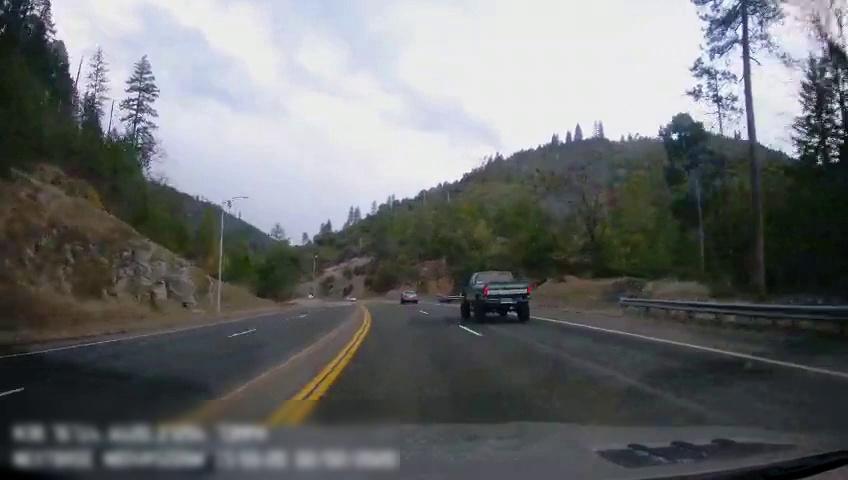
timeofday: Day
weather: Sunny
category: Drivable Space
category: Vehicles | Car
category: Vehicles | Truck
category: Lanes | Current Lane
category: Lanes | Current Lane
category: Lanes | Alternate Lane
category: Lanes | Alternate Lane
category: Lanes | Alternate Lane
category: Lanes | Alternate Lane